Question:
The image on the right (2.3.3) presents my view as i would like it to, however i can't get it to look right on 4.2.2. Notice how the text in the textview is not vertically centered. I've tried both in the emulator and on Galaxy S4. Also, the eclipse ADT preview of XML files shows it centered correctly.
The view is used in a listview.
How do i center the text in my textview so it looks the same on all android versions?
'''
<?xml version="1.0" encoding="utf-8"?>
<RelativeLayout xmlns:android="http://schemas.android.com/apk/res/android"
android:id="@+id/parent"
android:layout_width="match_parent"
android:layout_height="match_parent"
android:orientation="horizontal"
android:padding="16dp" >
<ImageView android:id="@+id/fylke_vapen"
android:layout_width="wrap_content"
android:layout_height="match_parent"
android:layout_alignParentLeft="true"
android:gravity="center"
android:scaleType="fitCenter"
android:src="@drawable/fylke_buskerud" />
<TextView android:id="@+id/fylke_navn"
android:layout_width="wrap_content"
android:layout_height="match_parent"
android:layout_toRightOf="@id/fylke_vapen"
android:layout_alignBottom="@id/fylke_vapen"
android:layout_alignTop="@id/fylke_vapen"
android:gravity="center_vertical"
android:paddingLeft="16dp"
android:textSize="24sp"
android:maxLines="1"
android:text="Placeholder text" />
<CheckBox android:id="@+id/star"
android:layout_width="wrap_content"
android:layout_height="match_parent"
android:layout_alignParentRight="true"
android:layout_alignTop="@id/fylke_vapen"
android:layout_alignBottom="@id/fylke_vapen"
android:gravity="center"
android:button="@drawable/star_checkbox"
android:focusable="false" />
</RelativeLayout>
'''
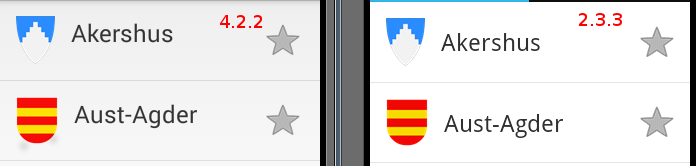
Answer: Well, i solved my issue by wrapping the textview in a linearlayout which centers the textview via gravity.
There seems to be a bug where you can't match_parent on textview within a listview on 4.2.2 (i've not tested any other versions than 4.2.2 and 2.3.3)
'''
<RelativeLayout xmlns:android="http://schemas.android.com/apk/res/android"
android:layout_width="match_parent"
android:layout_height="match_parent"
android:orientation="horizontal"
android:padding="16dp" >
<ImageView android:id="@+id/fylke_vapen"
android:layout_width="wrap_content"
android:layout_height="match_parent"
android:gravity="center"
android:layout_alignParentLeft="true"
android:scaleType="fitCenter"
android:src="@drawable/fylke_buskerud" />
<CheckBox android:id="@+id/star"
android:layout_width="wrap_content"
android:layout_height="match_parent"
android:gravity="center"
android:layout_alignParentRight="true"
android:button="@drawable/star_checkbox"
android:focusable="false" />
<LinearLayout
android:layout_height="match_parent"
android:layout_width="wrap_content"
android:layout_toRightOf="@id/fylke_vapen"
android:layout_toLeftOf="@id/star"
android:layout_alignBottom="@id/fylke_vapen"
android:layout_alignTop="@id/fylke_vapen"
android:paddingLeft="16dp"
android:gravity="left|center" >
<TextView android:id="@+id/fylke_navn"
android:layout_width="wrap_content"
android:layout_height="wrap_content"
android:textSize="24sp"
android:maxLines="1"
android:text="Placeholder text" />
</LinearLayout>
</RelativeLayout>
'''